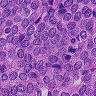
Metastatic tissue present: yes